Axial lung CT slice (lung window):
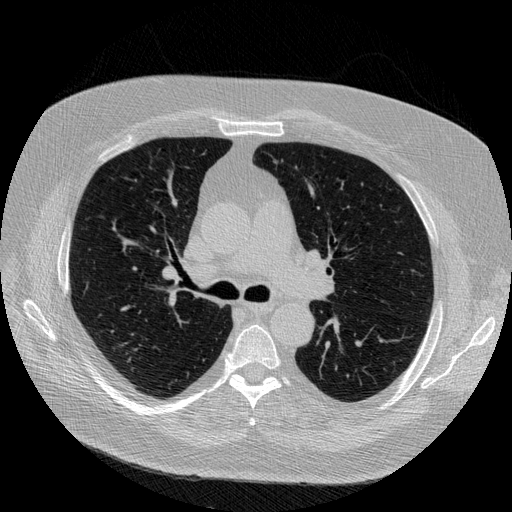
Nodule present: no